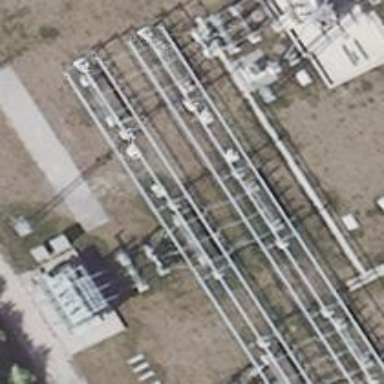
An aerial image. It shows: Power line with 3 cables. It uses busbar.